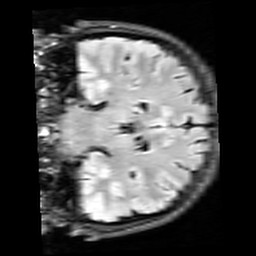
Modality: FLAIR
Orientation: coronal
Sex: male
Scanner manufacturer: siemens
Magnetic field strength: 3 T
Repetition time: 10 s
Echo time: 0.09 s